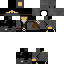
A female skeleton skin with dark skin, wearing brown helmet dressed in a black robe top and black pants, featuring a closed mouth.